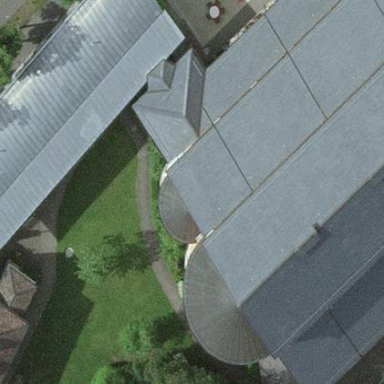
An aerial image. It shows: Building with hipped roof design.